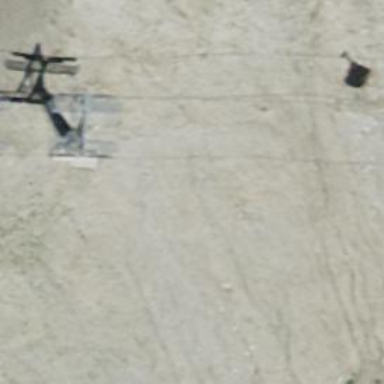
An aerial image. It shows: Pylon used for aerialway.